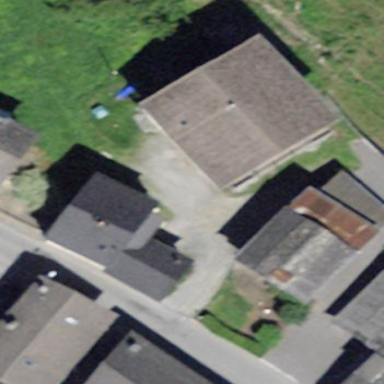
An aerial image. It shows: Residential building.